Question: I've been looking for answers and messing around with my code for a couple hours. I have a dataset that looks like the following for a specific ID:
'''
# A tibble: 14 x 3
ID state orderDate
<dbl> <chr> <dttm>
<PHONE> 1 2022-03-14 19:00:00
2 <PHONE> 1 2022-03-14 20:00:00
3 <PHONE> 1 2022-03-15 11:00:00
4 <PHONE> 0 2022-03-15 11:00:00
5 <PHONE> 1 2022-03-15 20:00:00
6 <PHONE> 1 2022-03-16 04:00:00
7 <PHONE> 0 2022-03-16 04:00:00
8 <PHONE> 1 2022-03-16 05:00:00
9 <PHONE> 0 2022-03-16 13:00:00
10 <PHONE> 1 2022-03-16 15:00:00
'''
This occurs for hundreds of IDs. For this example, I am using dplyr to 'group_by' ID. I only care when status changes between values, not if it stays the same.
The instances where status 1 is repeated multiple times before it changes should be ignored. I have been planning to use lubridate and dplyr to perform the analysis.
Tibble I am using for this example:
'''
structure(list(ID = c(<PHONE>, <PHONE>, <PHONE>, <PHONE>, <PHONE>,
<PHONE>, <PHONE>, <PHONE>, <PHONE>, <PHONE>), state = c("1",
"1", "1", "0", "1", "1", "0", "1", "0", "1"), orderDate = structure(c(<PHONE>,
<PHONE>, <PHONE>, <PHONE>, <PHONE>, <PHONE>, <PHONE>,
<PHONE>, <PHONE>, <PHONE>), tzone = "UTC", class = c("POSIXct",
"POSIXt"))), row.names = c(NA, -10L), class = c("tbl_df", "tbl",
"data.frame"))
'''
I've tried various solutions such as <URL> however I'm having trouble with 'lag' and incorporating it into this specific analysis.
The expected output would maybe look something like this:

And then I would plan to sum all statusOne together to figure out cumulative time spent in this state.
---
Using solution below I figured it out!
The solution didn't look at the situations where state 0 immediately followed state 1 and we wanted to look at the total time elapsed between these states.
'''
df %>%
group_by(ID) %>%
mutate(max = cumsum(ifelse(orderName == lag(orderName, default = "1"), 0, 1))) %>%
mutate(hours1 = ifelse(max == lag(max) &
orderName=="1", difftime(orderDate, lag(orderDate), units = "h"), NA)) %>%
mutate(hours2 = ifelse(orderName=="0" & lag(orderName)=="1",
difftime(orderDate, lag(orderDate), units = "h"), NA)) %>%
mutate(hours1 = replace_na(hours1, 0),
hours2 = replace_na(hours2, 0)) %>%
mutate(hours = hours1+hours2) %>%
select(-hours1, -hours2) %>%
summarise(total_hours = sum(hours, na.rm = TRUE)) %>%
filter(total_hours!=0)
'''
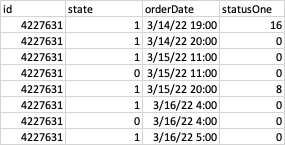
Answer: This is far from elegant, but at least it appears to provide the correct answer:
'''
library(tidyverse)
df <- structure(list(ID = c(<PHONE>, <PHONE>, <PHONE>, <PHONE>, <PHONE>,
<PHONE>, <PHONE>, <PHONE>, <PHONE>, <PHONE>),
state = c("1", "1", "1", "0", "1", "1", "0", "1", "0", "1"),
orderDate = structure(c(<PHONE>, <PHONE>, <PHONE>,
<PHONE>, <PHONE>, <PHONE>,
<PHONE>, <PHONE>, <PHONE>,
<PHONE>),
tzone = "UTC",
class = c("POSIXct", "POSIXt"))),
row.names = c(NA, -10L),
class = c("tbl_df", "tbl", "data.frame"))
df2 <- df %>%
group_by(ID) %>%
mutate(tmp = ifelse(state == lag(state, default = "1"), 0, 1),
max = cumsum(tmp)) %>%
mutate(hours = ifelse(max == lag(max), difftime(orderDate, lag(orderDate), units = "h"), NA)) %>%
select(-tmp)
df3 <- df2 %>%
group_by(max) %>%
summarise(max, statusOne = sum(hours, na.rm = TRUE))
df4 <- left_join(df2, df3, by = "max") %>%
distinct() %>%
select(-c(max, hours)) %>%
mutate(statusOne = ifelse(statusOne != 0 & lag(statusOne, default = 1) == statusOne, 0, statusOne))
df4
#> # A tibble: 10 x 4
#> # Groups: ID [1]
#> ID state orderDate statusOne
#> <dbl> <chr> <dttm> <dbl>
#> <PHONE> 1 2022-03-14 19:00:00 16
#> 2 <PHONE> 1 2022-03-14 20:00:00 0
#> 3 <PHONE> 1 2022-03-15 11:00:00 0
#> 4 <PHONE> 0 2022-03-15 11:00:00 0
#> 5 <PHONE> 1 2022-03-15 20:00:00 8
#> 6 <PHONE> 1 2022-03-16 04:00:00 0
#> 7 <PHONE> 0 2022-03-16 04:00:00 0
#> 8 <PHONE> 1 2022-03-16 05:00:00 0
#> 9 <PHONE> 0 2022-03-16 13:00:00 0
#> 10 <PHONE> 1 2022-03-16 15:00:00 0
'''
<URL>
---
## Edit
It's a lot more straightforward to get the total_hours state=1 for each ID:
'''
df %>%
group_by(ID) %>%
mutate(max = cumsum(ifelse(state == lag(state, default = "1"), 0, 1))) %>%
mutate(hours = ifelse(max == lag(max), difftime(orderDate, lag(orderDate), units = "h"), NA)) %>%
summarise(total_hours = sum(hours, na.rm = TRUE))
#> # A tibble: 1 x 2
#> ID total_hours
#> <dbl> <dbl>
#> <PHONE> 24
'''
<URL>